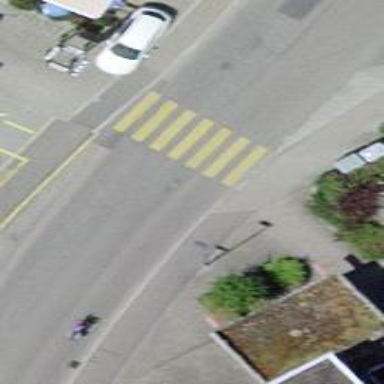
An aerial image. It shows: Uncontrolled zebra crossing.